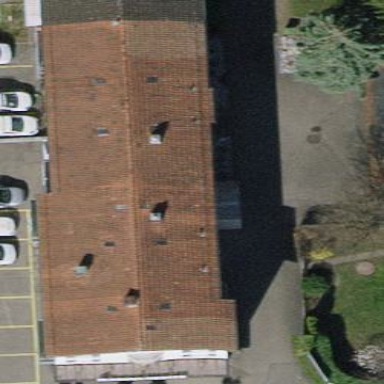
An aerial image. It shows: Building with gabled roof. The building's color is white.